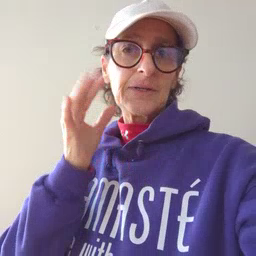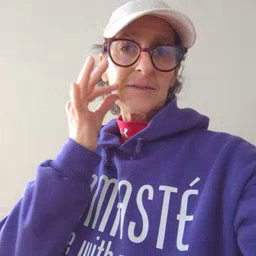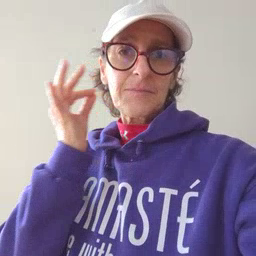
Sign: cat